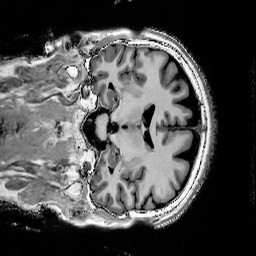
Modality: T1w
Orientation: coronal
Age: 53
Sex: male
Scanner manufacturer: siemens
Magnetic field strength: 3 T
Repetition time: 5 s
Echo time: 0.00298 s